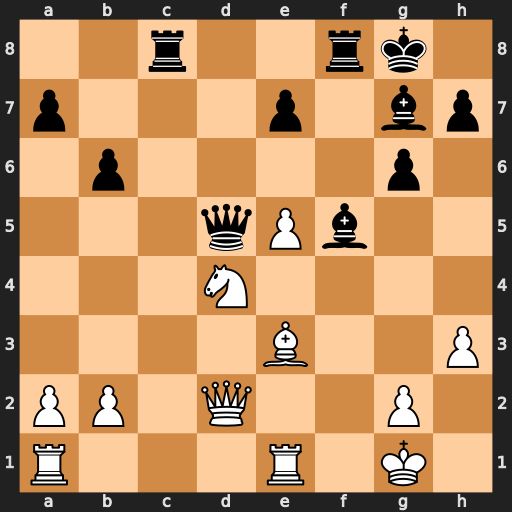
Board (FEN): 2r2rk1/p3p1bp/1p4p1/3qPb2/3N4/4B2P/PP1Q2P1/R3R1K1
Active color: w
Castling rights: -
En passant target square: -
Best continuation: Nxf5 Qxd2 Nxe7+